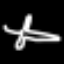
Label: airplane